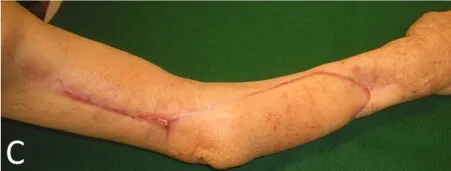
Intraoperative photographs of the patient in Case 3. (C) Five months after flap implantation.
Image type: medical_photograph (other_medical_photograph)